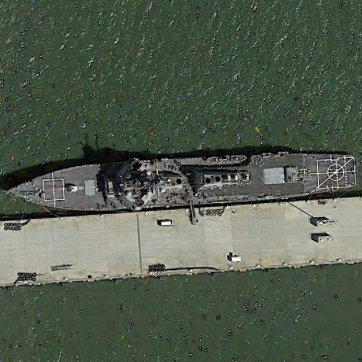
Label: destroyer